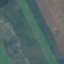
Land use / land cover: AnnualCrop